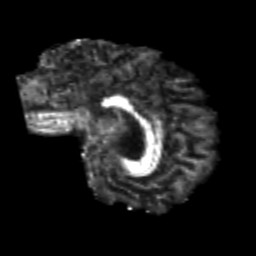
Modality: FA
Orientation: sagittal
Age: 26
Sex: male
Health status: healthy
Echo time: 0.074 s